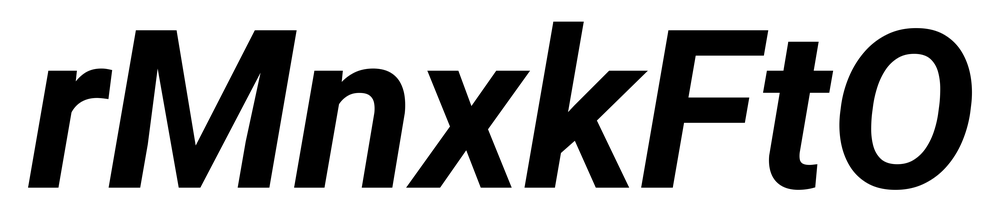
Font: Roboto-Italic_Bold_Italic